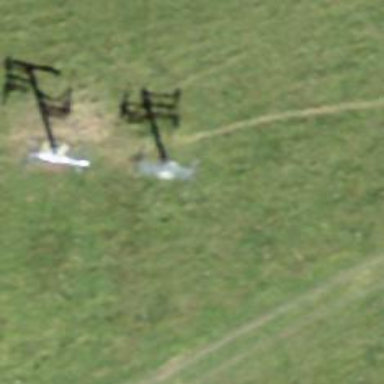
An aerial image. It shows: Pylon for aerialway.